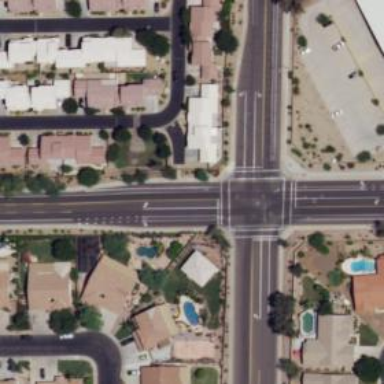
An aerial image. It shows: Unmarked road crossing.